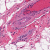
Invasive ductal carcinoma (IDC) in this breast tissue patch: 0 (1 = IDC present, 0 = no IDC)